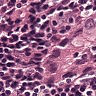
Metastatic tissue present: yes